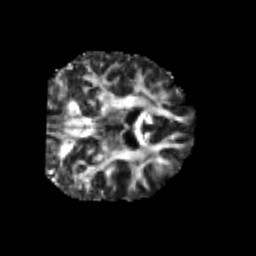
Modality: FA
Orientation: coronal
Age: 36
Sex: male
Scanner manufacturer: siemens
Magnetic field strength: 3 T
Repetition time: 3.5 s
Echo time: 0.113 s